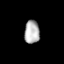
Tissue: prostate
Cell type: Epithelial cells
Senescence score: 0.7373
Nuclear area (px): 344
Mean DAPI intensity: 179.206